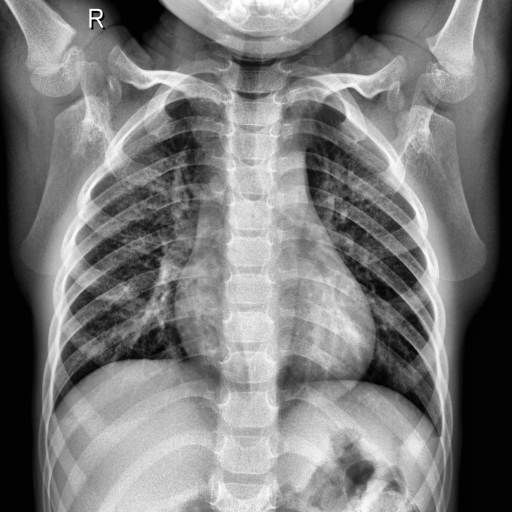
Finding: NORMAL